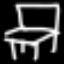
Label: chair